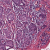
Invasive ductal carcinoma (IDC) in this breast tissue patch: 1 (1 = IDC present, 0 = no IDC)